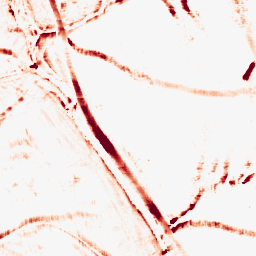
Category: morphological
Decomposition family: morphological_rect
Decomposition parameters: operation: opening
width: 10
height: 10
Upsampling method: cubic_mitchell
Upsampling parameters: scale: 4
Upsampling scale: 4